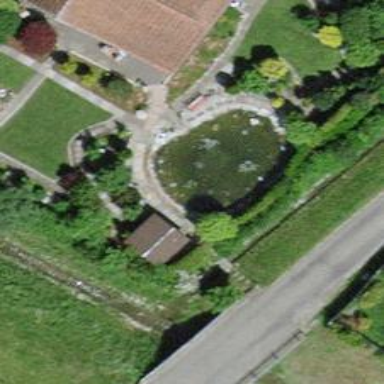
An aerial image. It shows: Peaceful pond surrounded by nature.